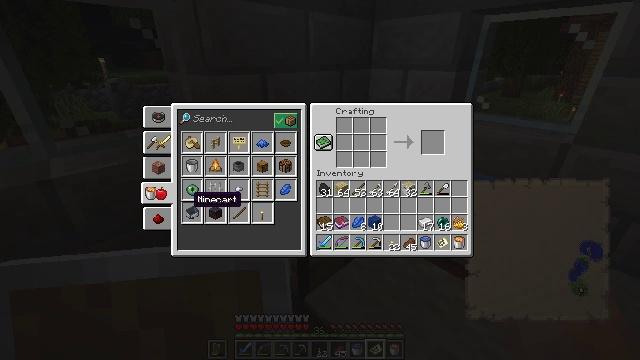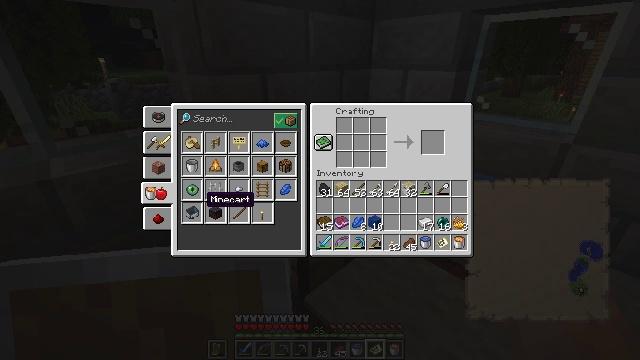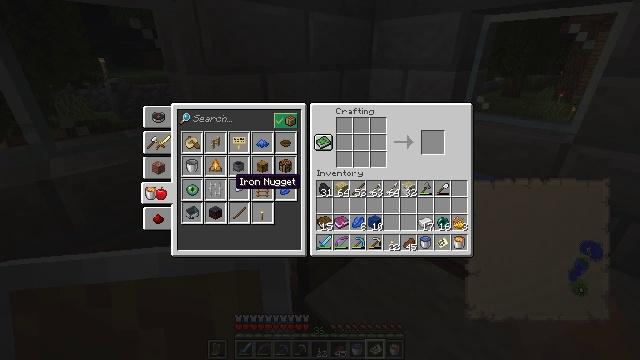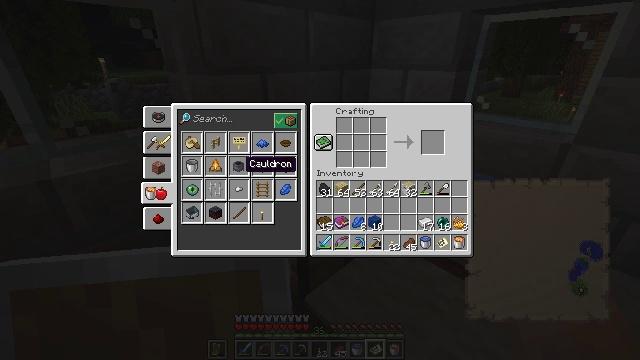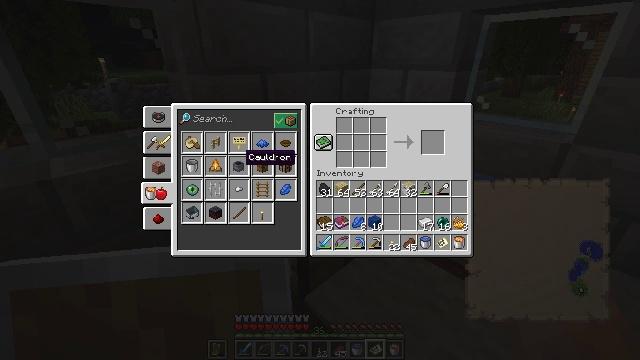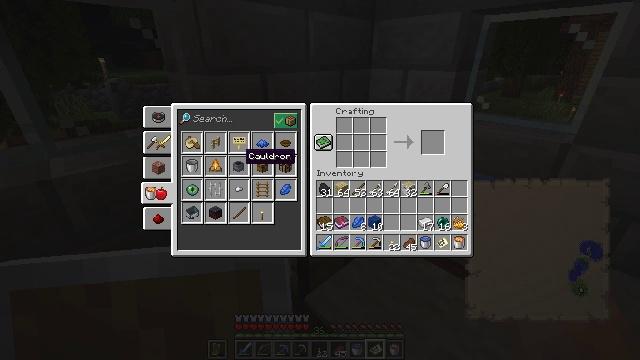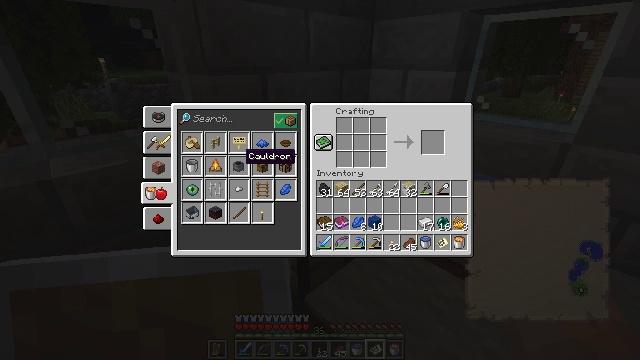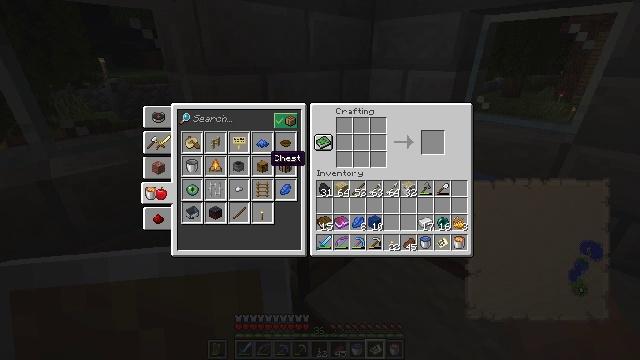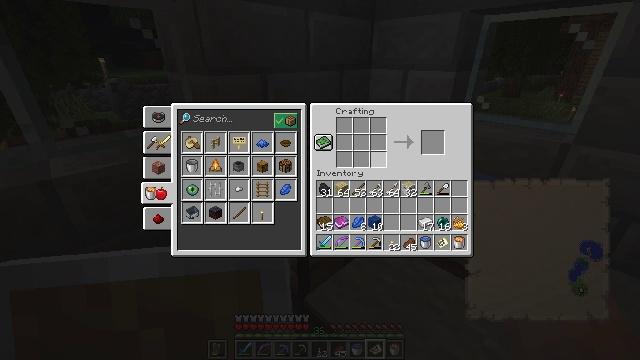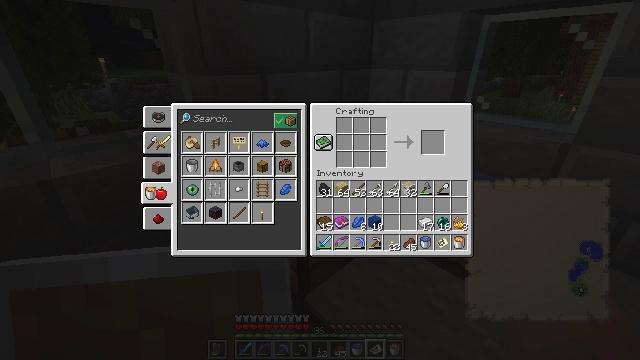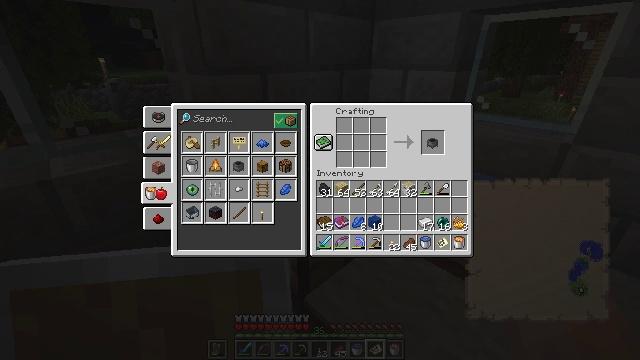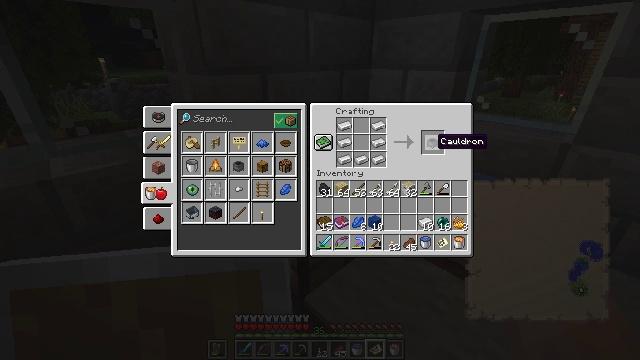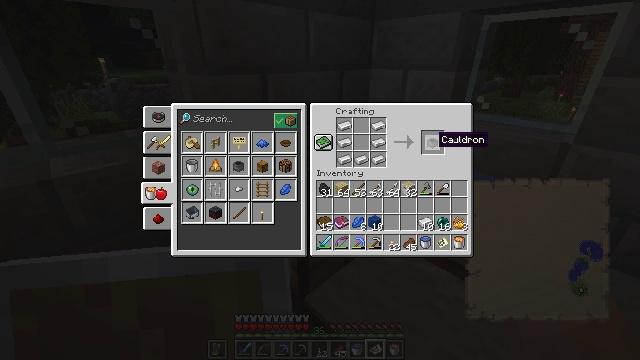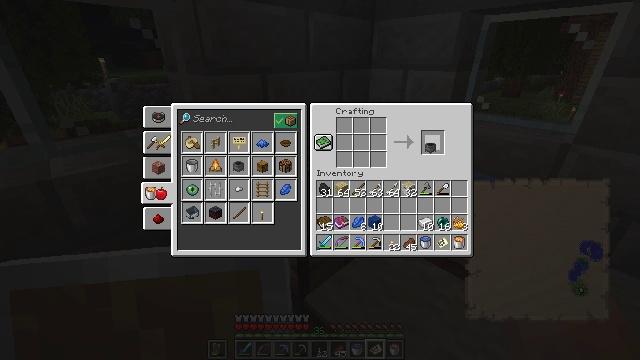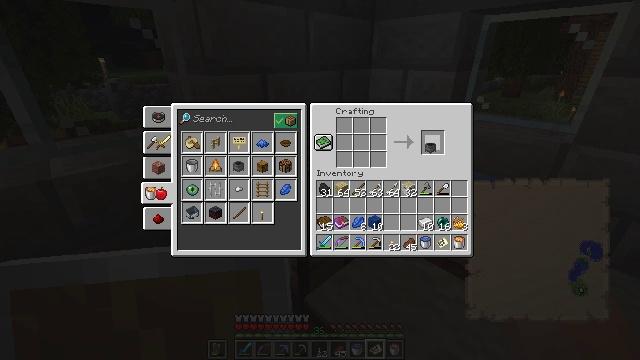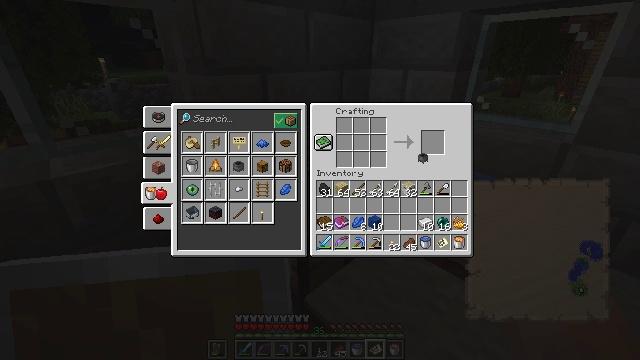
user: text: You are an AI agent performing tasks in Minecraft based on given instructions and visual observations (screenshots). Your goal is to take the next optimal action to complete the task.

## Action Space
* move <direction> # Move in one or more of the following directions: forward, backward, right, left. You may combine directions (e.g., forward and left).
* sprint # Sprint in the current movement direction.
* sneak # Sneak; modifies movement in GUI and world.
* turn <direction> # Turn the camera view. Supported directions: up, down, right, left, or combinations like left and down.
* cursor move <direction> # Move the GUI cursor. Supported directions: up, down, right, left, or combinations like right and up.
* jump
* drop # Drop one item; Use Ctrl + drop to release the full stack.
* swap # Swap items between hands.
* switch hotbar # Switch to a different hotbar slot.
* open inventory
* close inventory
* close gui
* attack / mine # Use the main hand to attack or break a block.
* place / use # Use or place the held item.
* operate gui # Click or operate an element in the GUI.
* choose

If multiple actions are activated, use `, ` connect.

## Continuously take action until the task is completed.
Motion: motion action
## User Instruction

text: To get a cauldron, use the crafting table.
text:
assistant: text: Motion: cursor move right
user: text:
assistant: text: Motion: cursor move right and up
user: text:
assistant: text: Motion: cursor move right and up
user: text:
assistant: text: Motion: cursor move up
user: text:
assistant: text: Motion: operate gui
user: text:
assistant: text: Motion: operate gui
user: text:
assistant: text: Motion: cursor move right
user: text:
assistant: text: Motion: cursor move right
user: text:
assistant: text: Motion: cursor move right and up
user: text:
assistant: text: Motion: cursor move right
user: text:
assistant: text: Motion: no_op
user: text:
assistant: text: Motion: no_op
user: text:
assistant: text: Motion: operate gui
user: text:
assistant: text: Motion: no_op
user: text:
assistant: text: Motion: cursor move left and down
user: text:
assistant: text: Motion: cursor move left and down
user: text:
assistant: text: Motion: cursor move down
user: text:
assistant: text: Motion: no_op